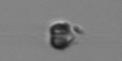
Label: Apedinella